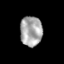
Tissue: skin
Cell type: Epithelial cells
Senescence score: 0.2724
Nuclear area (px): 644
Mean DAPI intensity: 168.124